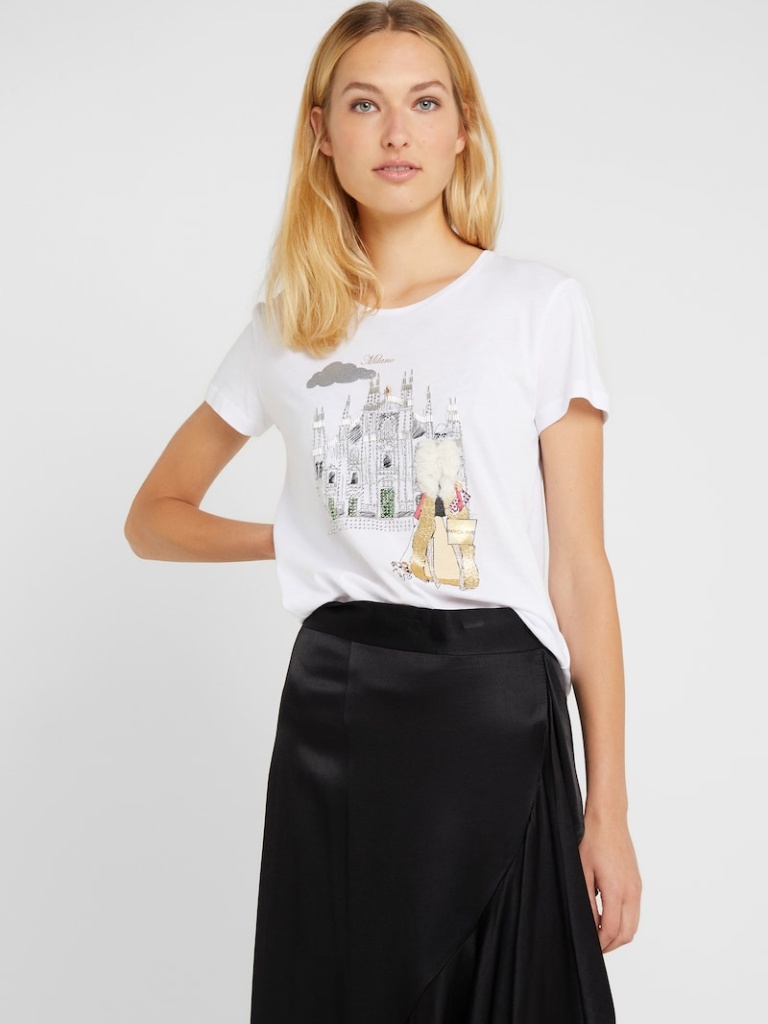
cotton relaxed short sleeve hip length French Tucked crew t-shirt